Question: I've decided to try out some DB connections for my android applikation. However I need some advice regarding structure.
I came to know that in order to fetch data from DB with Android I need to use php scripts. I'm a total novice in this area and for me it sounds a bit akward. Therefore I figured I could create a Java server which the application connects to, and among other things this server also fetches data from the DB and returns.
In a performance perspective, what's best? Let the application itself fetch data from the DB, or connect to the server which fetches it for you? How about security? For clearance, I will have a Java server anyhow to take care of other things.

Sorry about the Vista paint skills.
Thanks for any input!
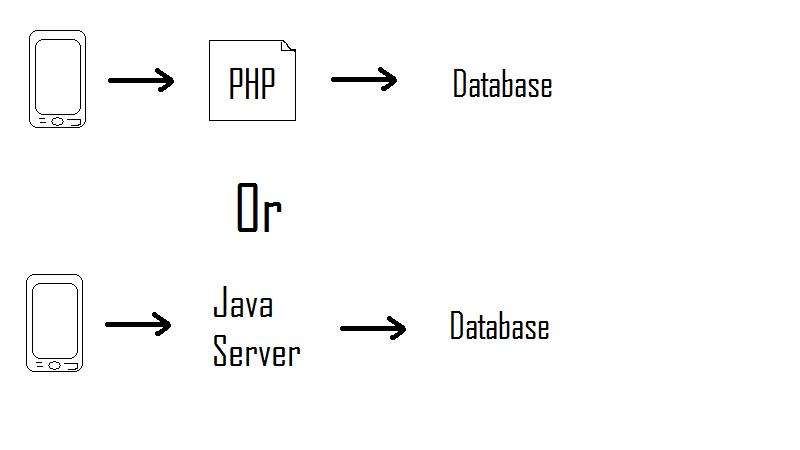
Answer: Like others have said it doesn't matter which you use PHP vs Java. But you're on the right track. Most developers create a web service on their HTTP Server and the app talks to that. That's usually in the form of JSON or XML strings over HTTP. Popular choice is using the REST architecture which essentially tells you that stuff you access on the service are resources and you structure your service based on that.
For the PHP vs Java question it's really up to you so do which ever you can setup faster and are more familiar with. You get this because you can use something like Gson library which serializes and deserializes objects into JSON format. You can also use Google AppEngine for hosting your Java code too.